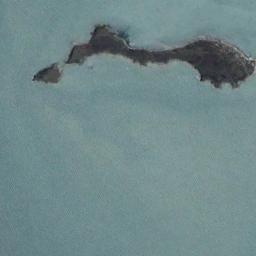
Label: island